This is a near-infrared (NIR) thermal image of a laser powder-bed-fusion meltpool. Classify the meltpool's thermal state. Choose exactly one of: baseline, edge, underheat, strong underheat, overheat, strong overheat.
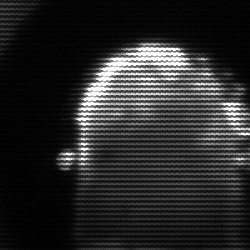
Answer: baseline